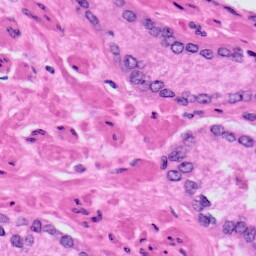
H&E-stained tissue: Prostate